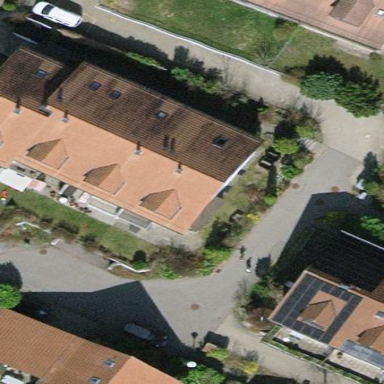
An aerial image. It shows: Terrace building.